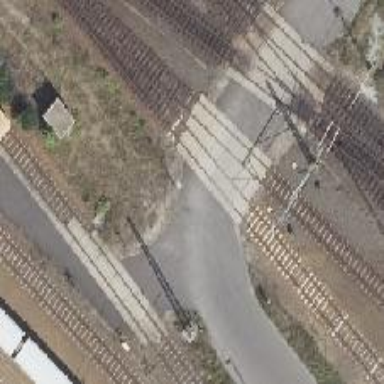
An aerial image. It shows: Railway yard with electrified contact lines.